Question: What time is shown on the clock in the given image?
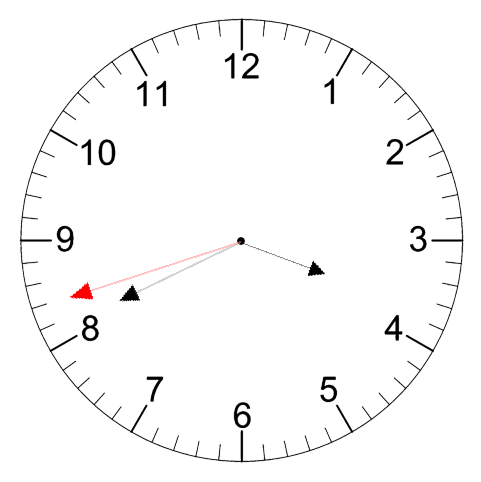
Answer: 03:40:42